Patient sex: F
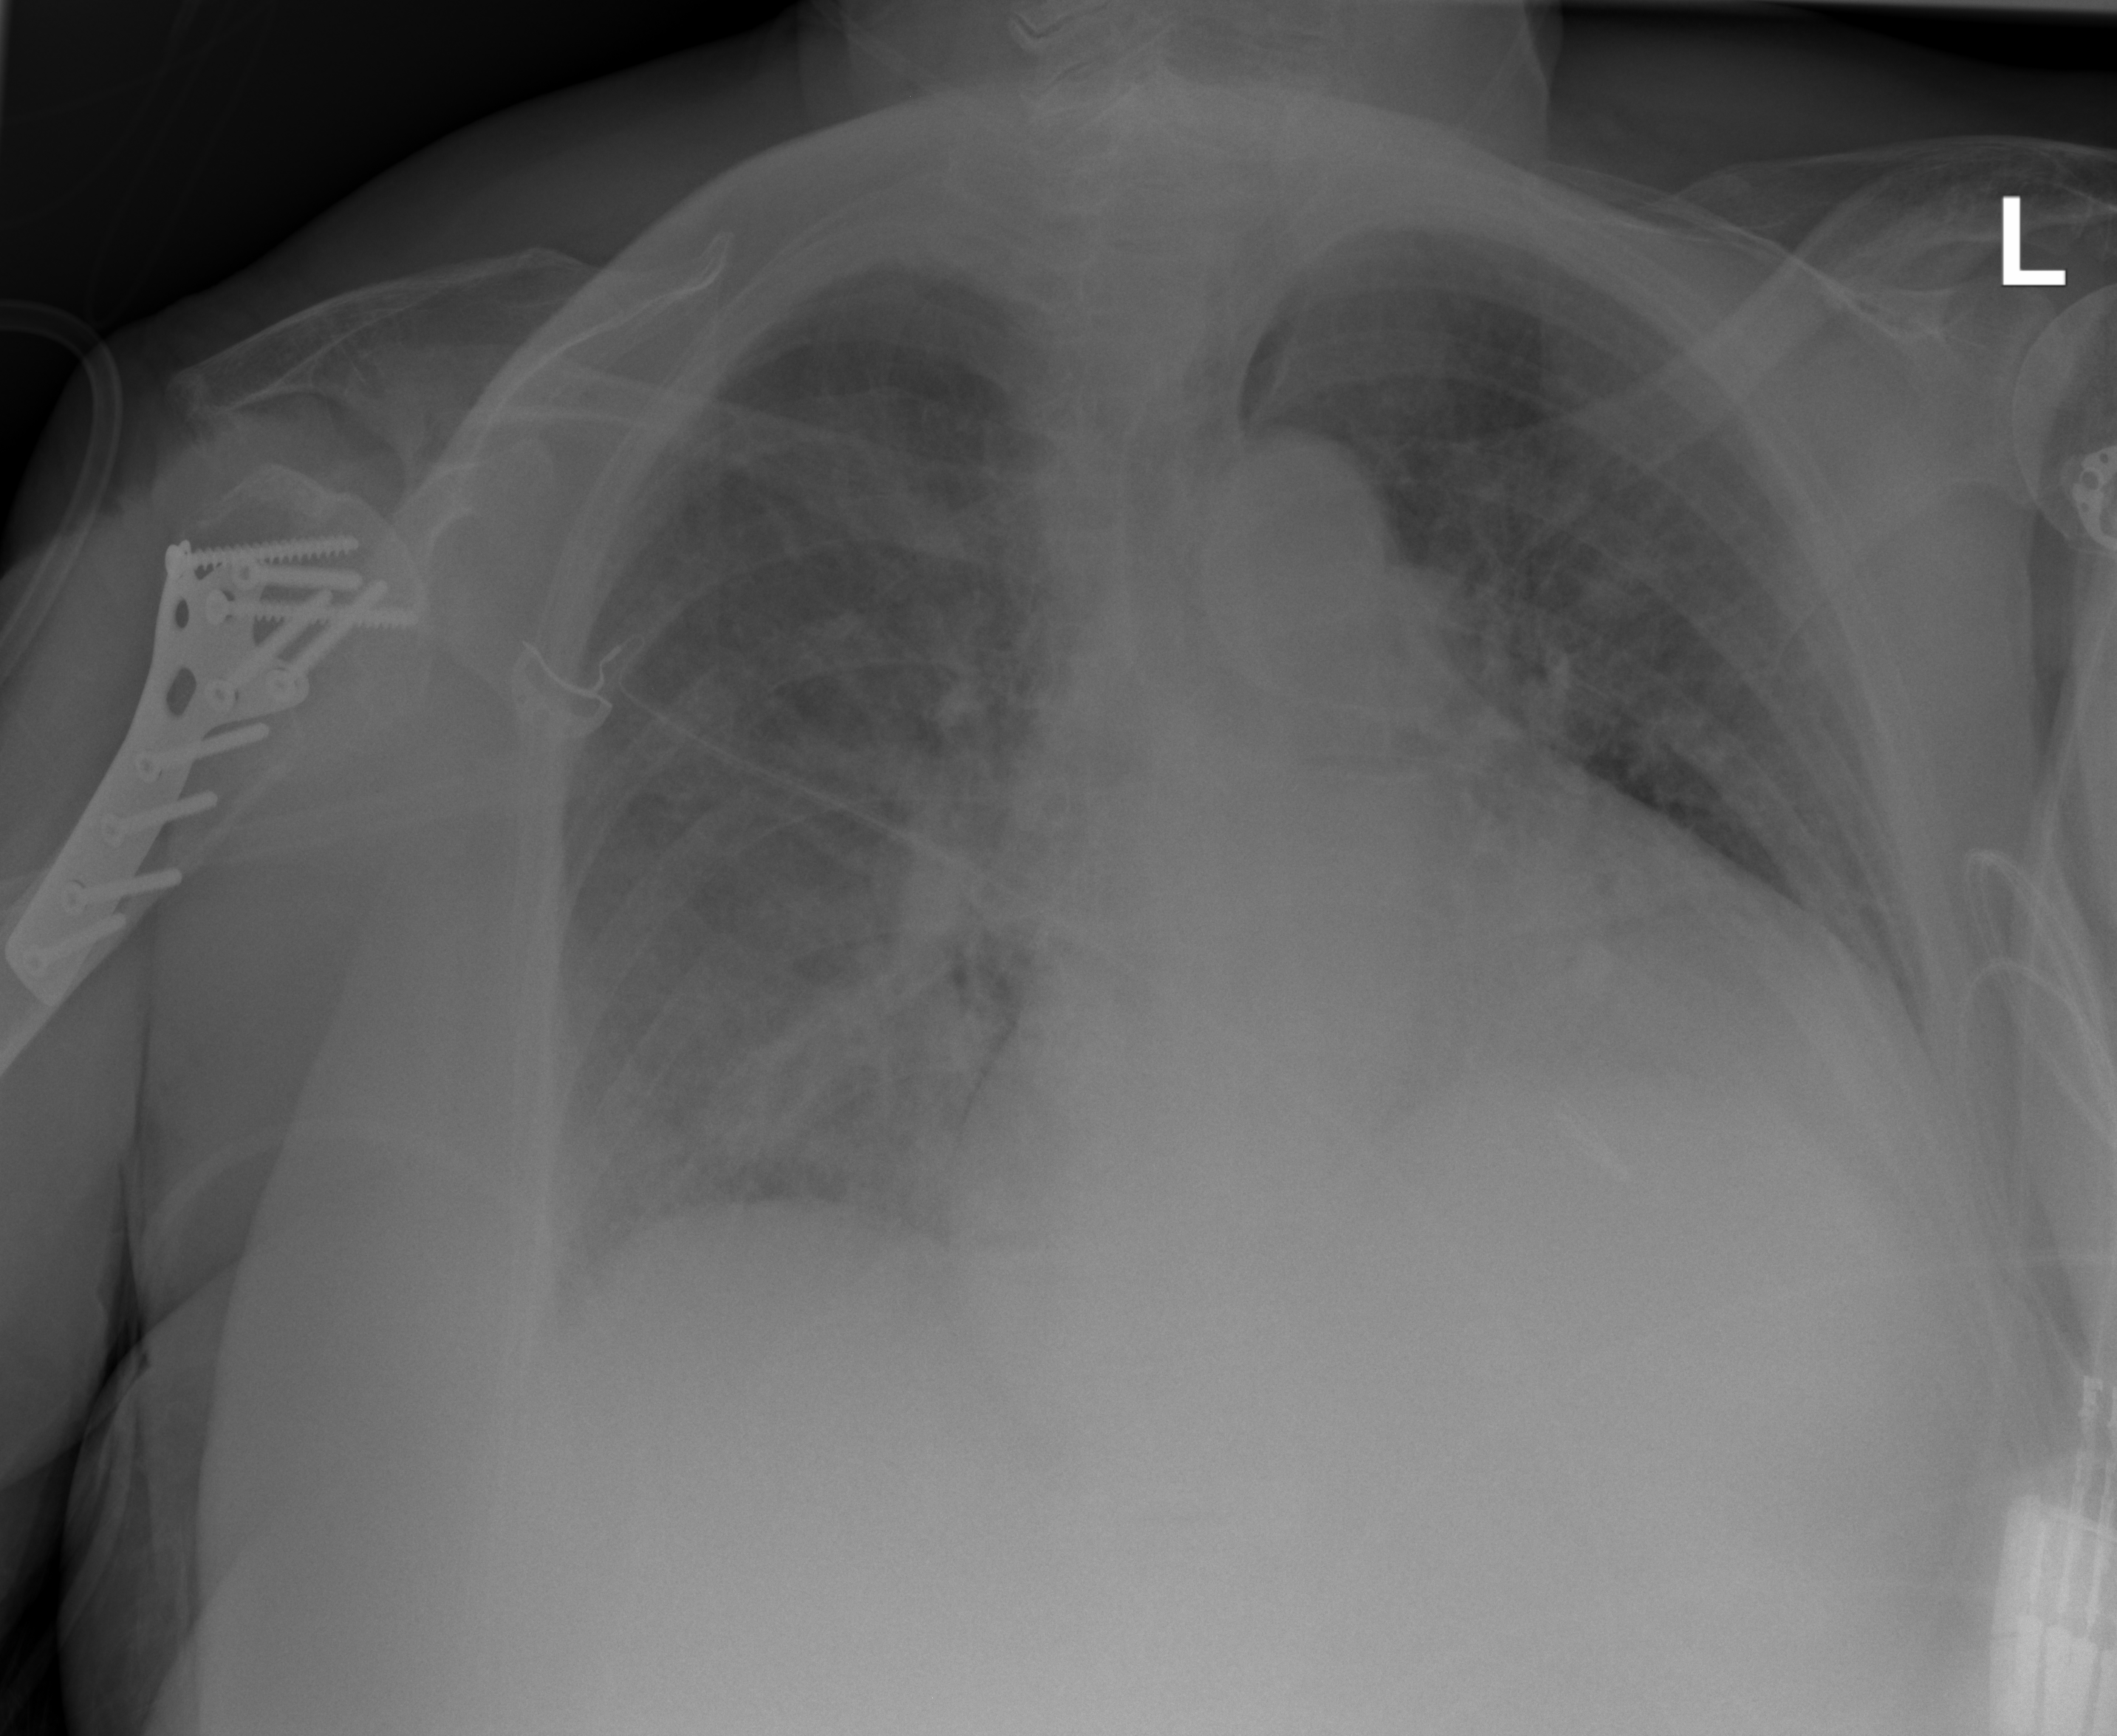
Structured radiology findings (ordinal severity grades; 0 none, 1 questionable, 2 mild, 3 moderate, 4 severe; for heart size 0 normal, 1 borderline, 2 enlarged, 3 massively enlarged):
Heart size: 2
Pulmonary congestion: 3
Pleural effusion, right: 2
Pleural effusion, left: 2
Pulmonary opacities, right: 3
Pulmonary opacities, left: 3
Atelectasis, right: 2
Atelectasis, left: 2